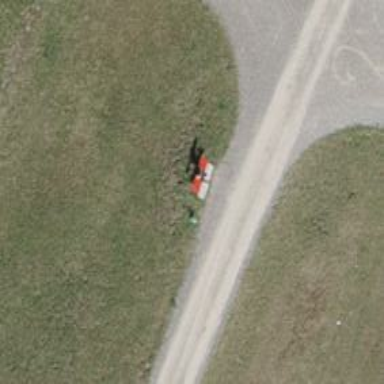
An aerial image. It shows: Red bench.